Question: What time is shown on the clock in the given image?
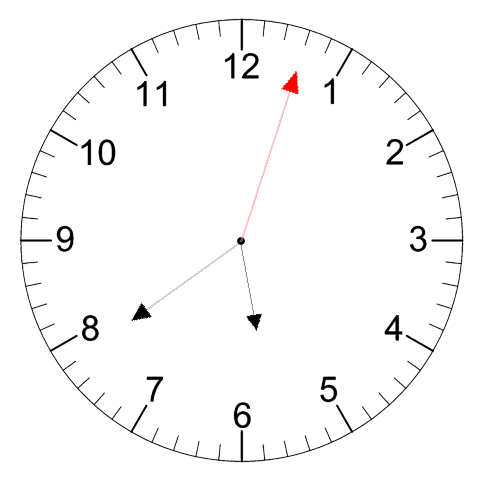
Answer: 05:39:03